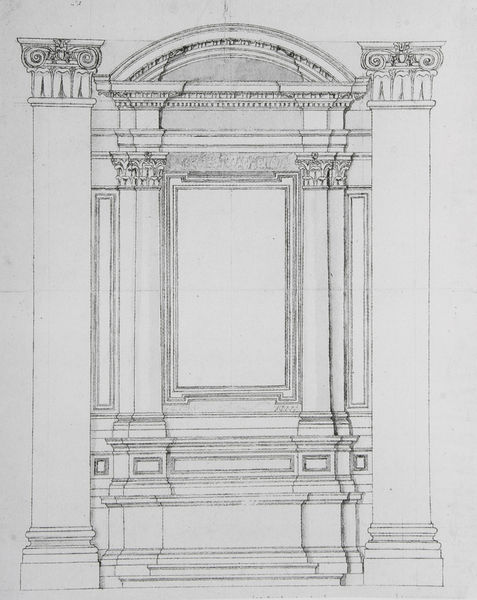
Titel: Entwurf für die Altarwand der Cappella Gavotti in S. Nicola da Tolentino, Rom
Künstler: Pietro da Cortona
Standort: Montreal
Institution: Collection Centre Canadien d'Architecture, Canadian Centre for Architecture
Schlagwörter: dunkel, gemälde, weiß, ausschnitt, fenster, grau, hell, marmor, pfeiler, schwarz, skizze, säule, säulen, tür, zeichnung, profile, wand, architektur, barock, rahmen, sockel, stein, bild, spiegel, kirche, klassizismus, schön, kamin, rund, papier, ansicht, bogen, fassade, studie, giebel, linien, pilaster, rand, rundbogen, vorsprung, detail, symmetrie, gerade, verzierung, stuck, stufen, plinthe, podest, zeigen, striche, tor, foto, fotografie, rechtecke, eingang, komposit, fensterrahmen, dom, linie, kontur, symmetrisch, form, druck, stich, konturen, strich, bleistift, entwurf, kunst, altar, architrav, kapitelle, kathedrale, kapitell, ecken, segmentbogen, fries, sims, schnörkel, gesims, risalit, voluten, anwesen, giebelfeld, ionisch, rechteckig, plan, tempel, volute, abstufung, basis, schnecken, vorlage, korinthisch, schaft, spirale, verzierungen, vertäfelung, geschoss, kapitel, gibel, riss, lisenen, abakus, perlstab, aufriss, korintisch, architekturzeichnung, zeichung, kolossalordnung, basen, säulenordnung, segmentgiebel, lisene, gesimse, blendbogen, baustil, fensterbogen, einrahmung, gewände, planung, gestuft, stufig, bogensegment, vitruv, volut, kolossalsäule, sälue, umrisch, äedikula, kapitellle, kapitelll, zzeichnugn, bautstil, archtekzjgrebctrizuczorwezbtö, fgejcg vtiuwztiwz, vhecfwtzog, fjgwpi+, basem